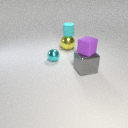
large yellow metal sphere to the right of small cyan metal sphere